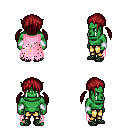
a pixel art fantasy rpg character, male body template, orc, green skin, pink tattered cape, gold greaves, brunette twin-tailed hairstyle, white cloth bracers, ghillies, four views (front, back, left, right), 2x2 character sprite sheet, small pixel art, hard edges, no anti-aliasing